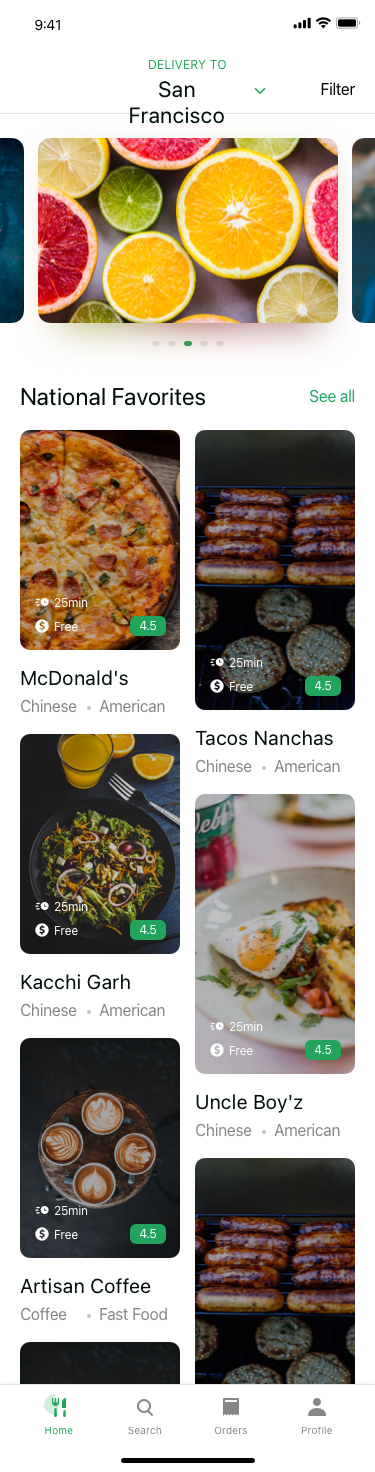
Text in this UI design:
National Favorites
See all